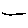
Label: line